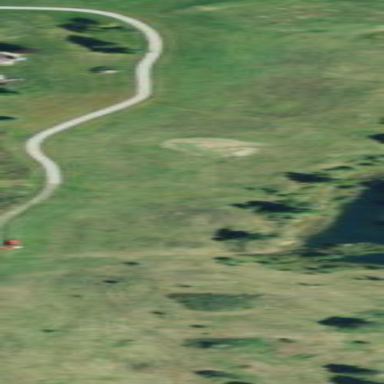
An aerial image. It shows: Grassy area designated as golf fairway.